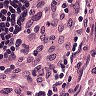
Metastatic tissue present: no